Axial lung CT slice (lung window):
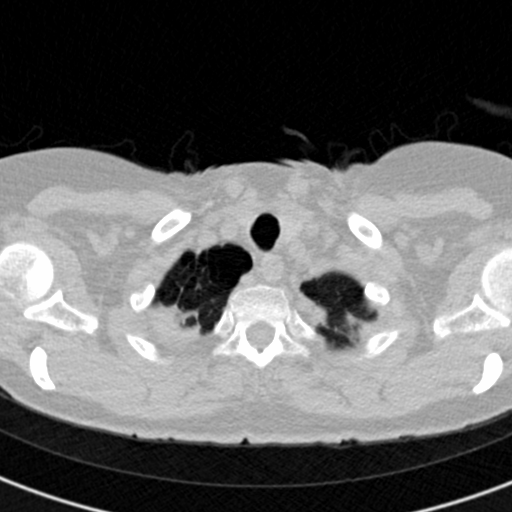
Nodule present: no